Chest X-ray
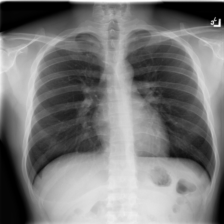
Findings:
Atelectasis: negative
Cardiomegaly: negative
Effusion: negative
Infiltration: negative
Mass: negative
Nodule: negative
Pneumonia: negative
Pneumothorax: negative
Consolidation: negative
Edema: negative
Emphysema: negative
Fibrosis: negative
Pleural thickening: negative
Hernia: negative